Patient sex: F
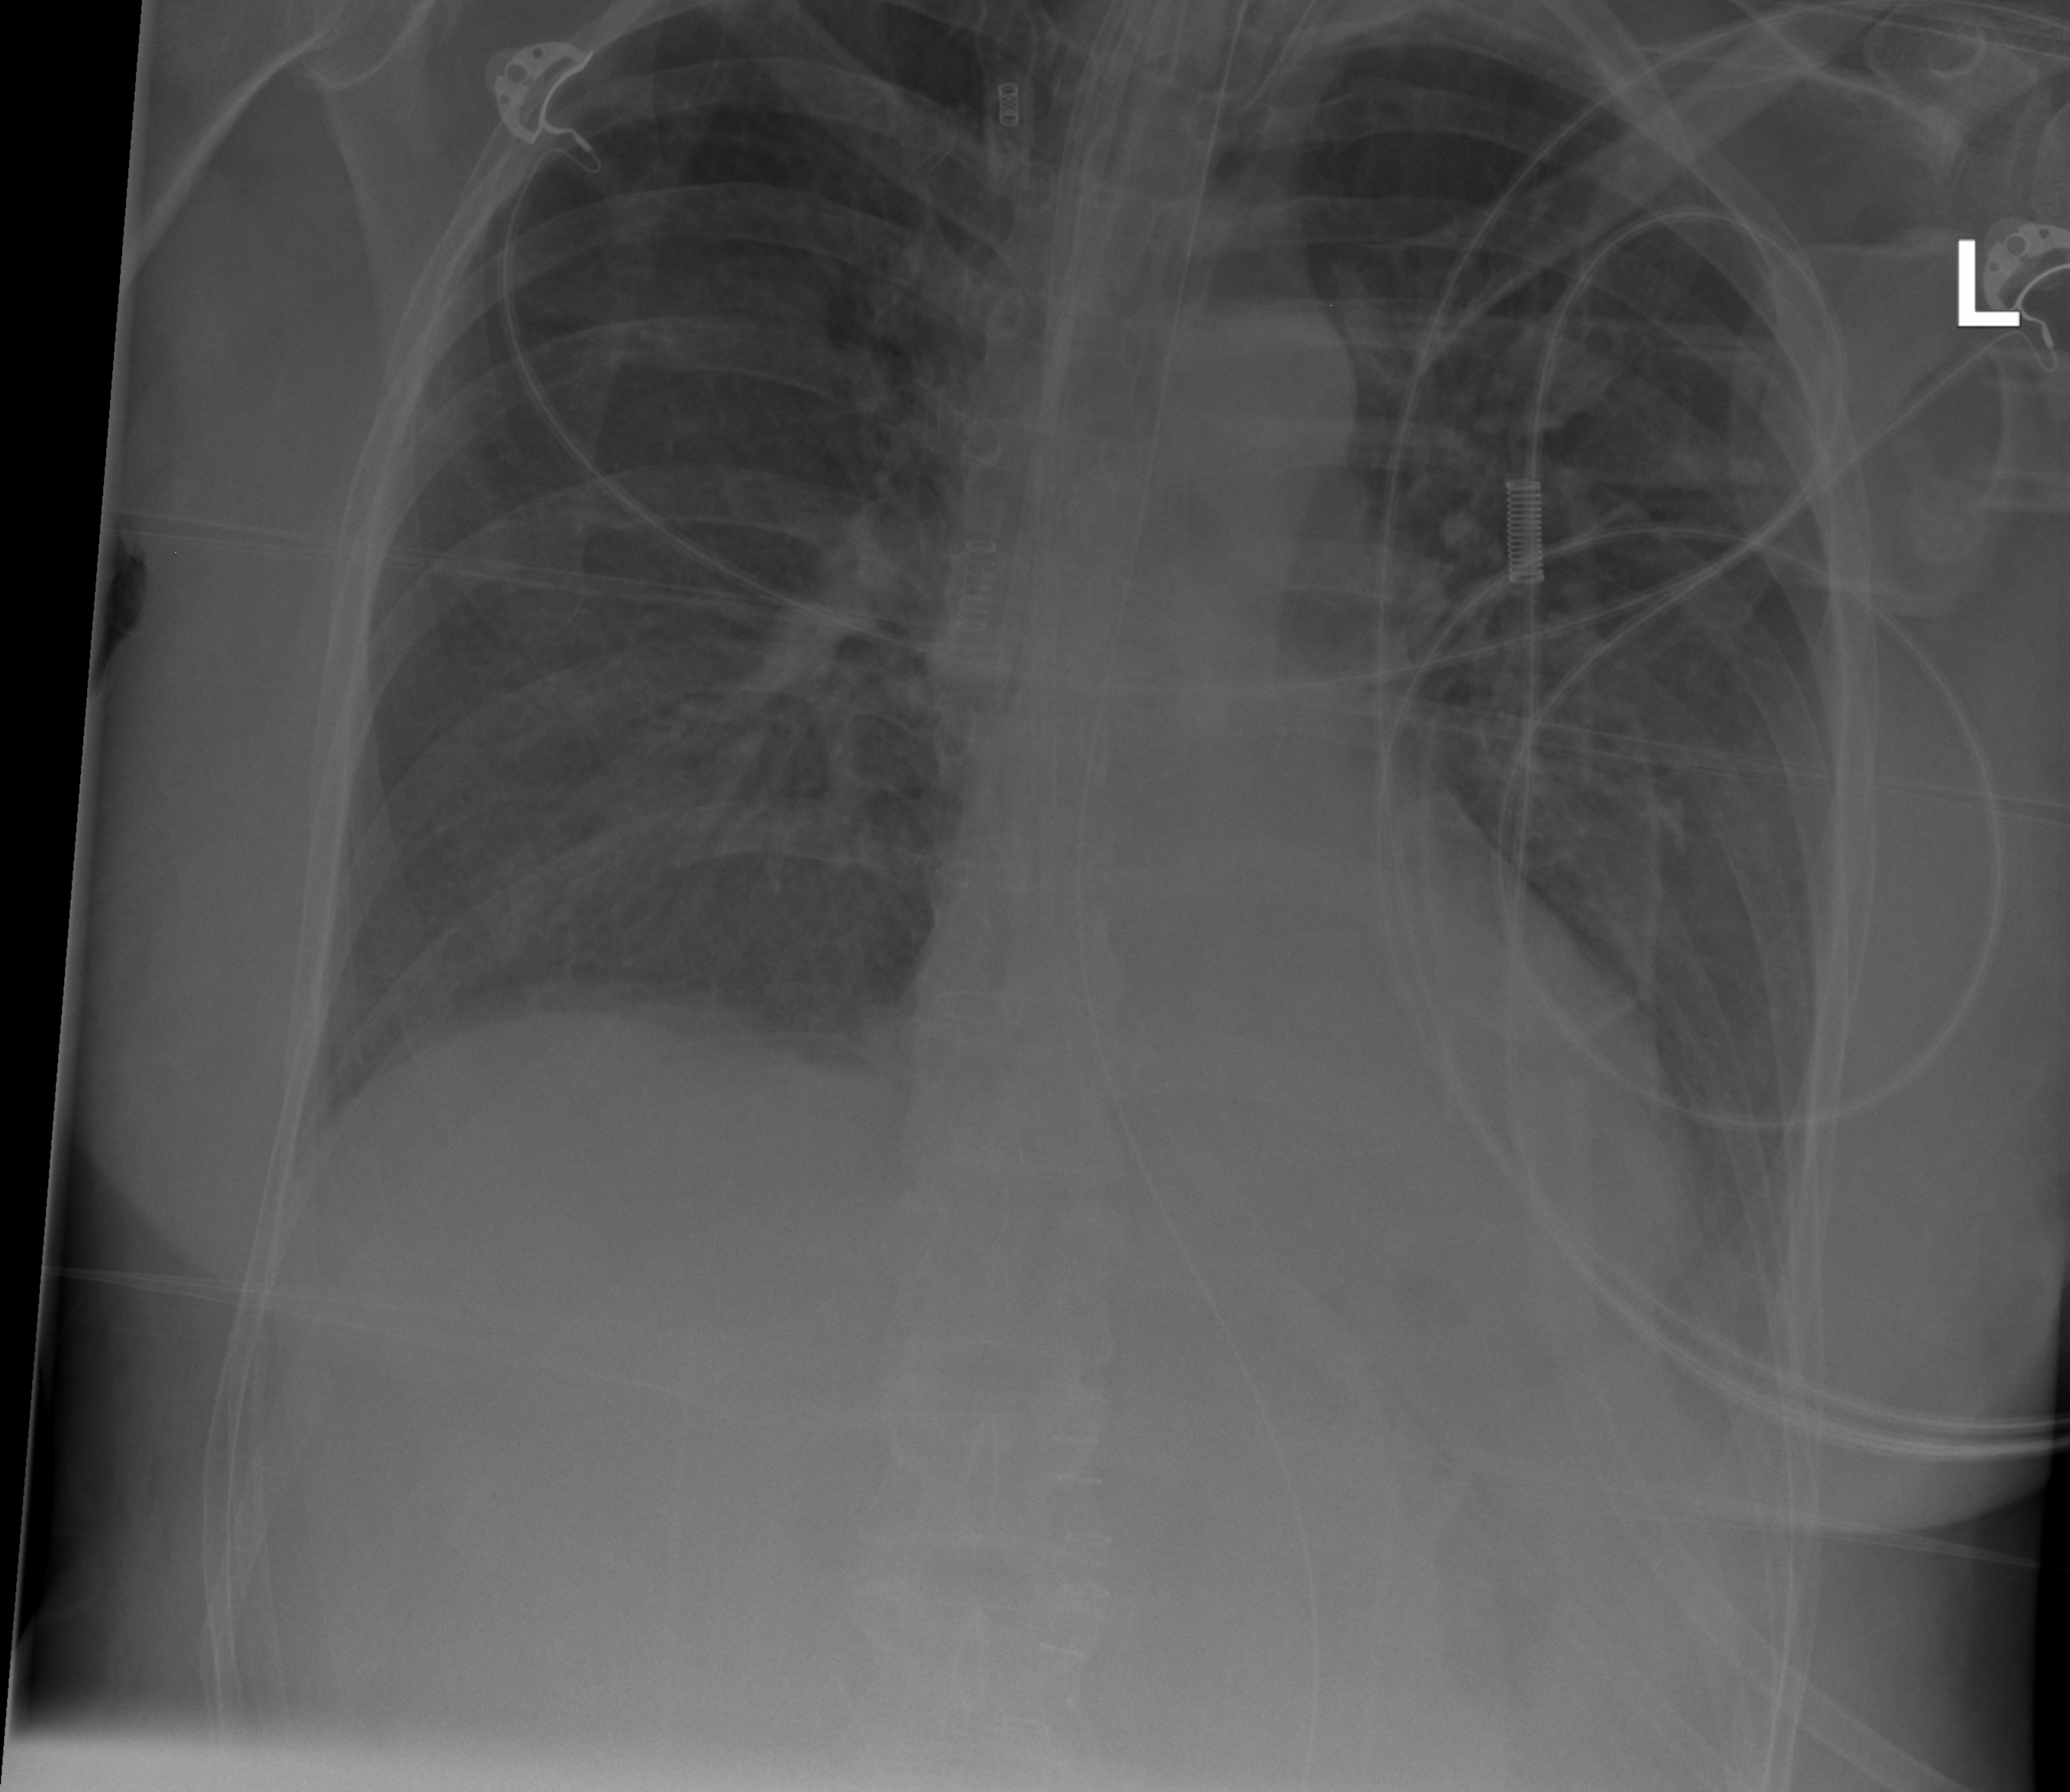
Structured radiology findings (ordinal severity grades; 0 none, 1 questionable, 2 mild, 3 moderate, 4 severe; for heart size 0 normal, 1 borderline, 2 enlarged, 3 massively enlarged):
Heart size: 1
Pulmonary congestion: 2
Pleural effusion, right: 2
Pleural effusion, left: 2
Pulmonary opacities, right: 0
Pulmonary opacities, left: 0
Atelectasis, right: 2
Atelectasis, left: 2